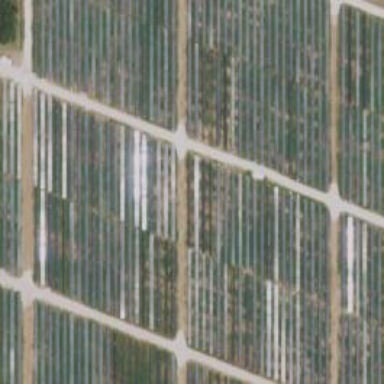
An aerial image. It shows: Solar photovoltaic panel generator.